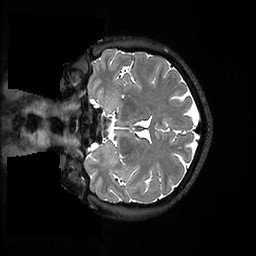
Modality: T2w
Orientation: coronal
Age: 33
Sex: female
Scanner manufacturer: ge
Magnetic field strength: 3 T
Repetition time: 3.202 s
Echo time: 0.06609 s